Question: I have a number of nodes connected through intermediate node of other type. Like on picture There are can be multiple middle nodes. I need to find all the middle nodes for a given number of nodes and sort it by number of links between my initial nodes. In my example given A, B, C, D it should return node E (4 links) folowing node F (3 links). Is this possible? If not may be it can be done using multiple requests? I was thinking about using SHORTEST_PATH function but seems it can only find path between nodes from the same collection?

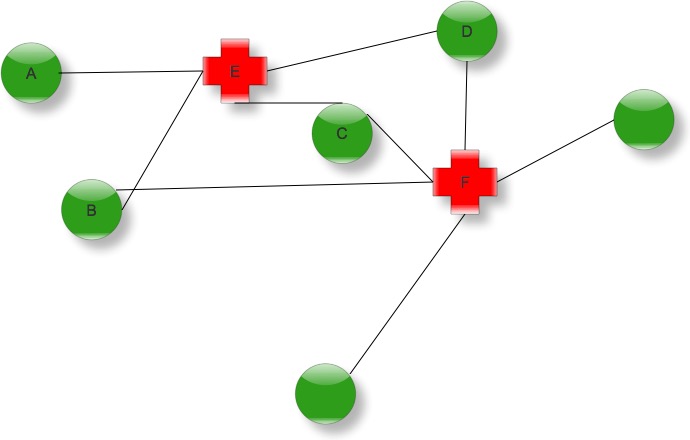
Answer: Very nice question, it challenged the AQL part of my brain ;)
Good news: it is totally possible with only one query utilizing 'GRAPH_COMMON_NEIGHBORS' and a portion of math.
Common neighbors will count for how many of your selected vertices a cross is the connecting component (taking into account ordering A-E-B is different from B-E-A) using combinatorics we end up having 'a*(a-1)=c' many combinations, where c is comupted. We use p/q formula to identify a (the number of connected vertices given in your set).
If the 'type' of vertex is encoded in an attribute of the vertex object
the resulting AQL looks like this:
'FOR x in ( ( let nodes = ["nodes/A","nodes/B","nodes/C","nodes/D"] for n in GRAPH_COMMON_NEIGHBORS("myGraph",nodes , nodes) for f in VALUES(n) for s in VALUES(f) for candidate in s filter candidate.type == "cross" collect crosses = candidate._key into counter return {crosses: crosses, connections: 0.5 + SQRT(0.25 + LENGTH(counter))} ) ) sort x.connections DESC return x'
If you put the crosses in a different collection and filter by collection name the query will even get more efficient, we do not need to open any vertices that are not of type cross at all.
'FOR x in ( ( let nodes = ["nodes/A","nodes/B","nodes/C","nodes/D"] for n in GRAPH_COMMON_NEIGHBORS("myGraph",nodes, nodes, {"vertexCollectionRestriction": "crosses"}, {"vertexCollectionRestriction": "crosses"}) for f in VALUES(n) for s in VALUES(f) for candidate in s collect crosses = candidate._key into counter return {crosses: crosses, connections: 0.5 + SQRT(0.25 + LENGTH(counter))} ) ) sort x.connections DESC return x'
Both queries will yield the result on your dataset:
'[ { "crosses": "E", "connections": 4 }, { "crosses": "F", "connections": 3 } ]'